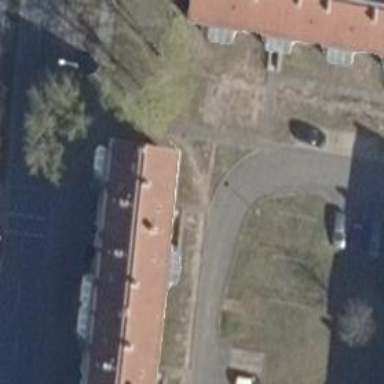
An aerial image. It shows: Concrete driveway designated as service road.